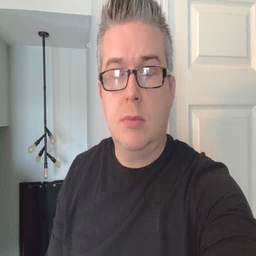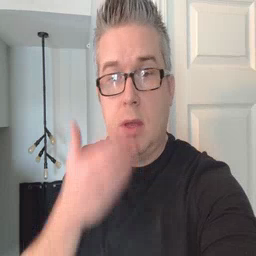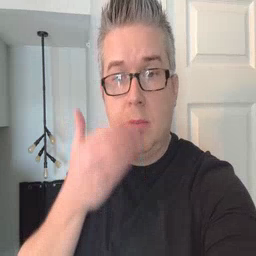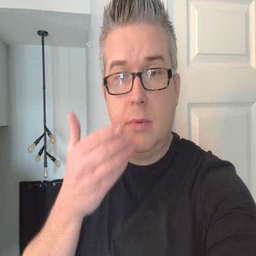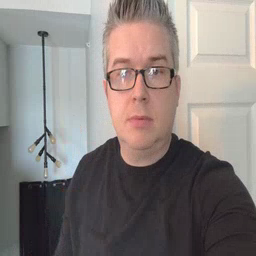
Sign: cereal